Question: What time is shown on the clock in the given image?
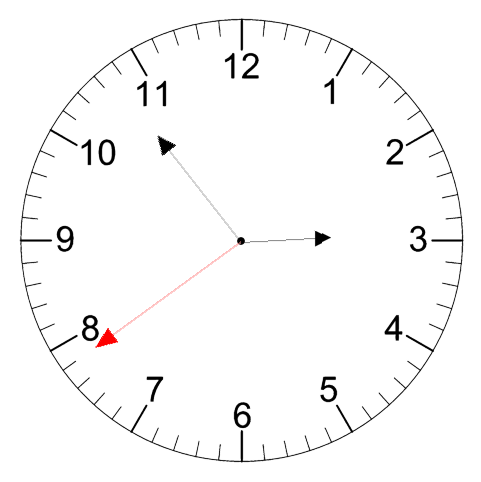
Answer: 02:53:39